Interaction volume radius: 5 \u00c5
Interaction volume height: 10 \u00c5
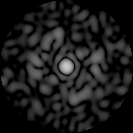
Disorder parameter: 0.8137